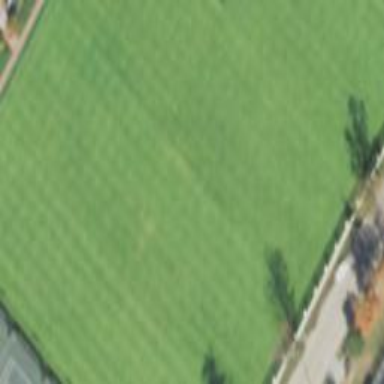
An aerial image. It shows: Cricket pitch in leisure land area.